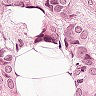
Metastatic tissue present: yes